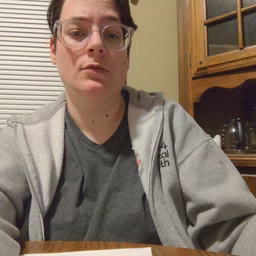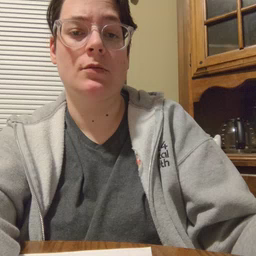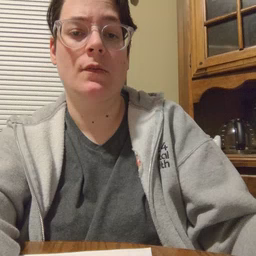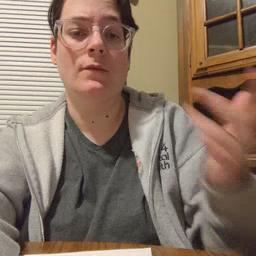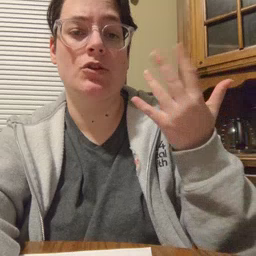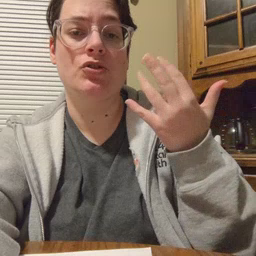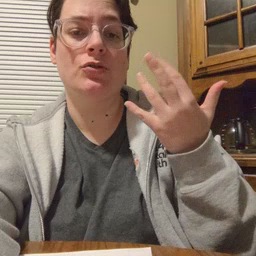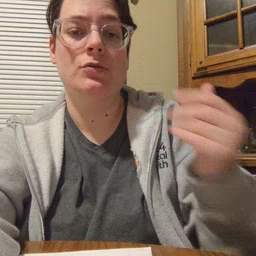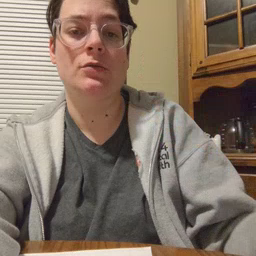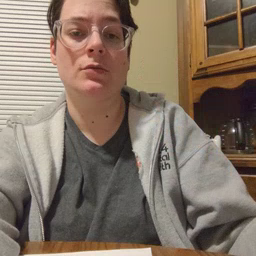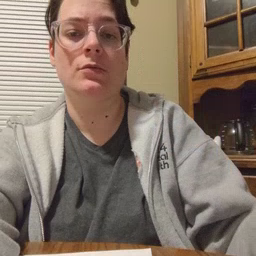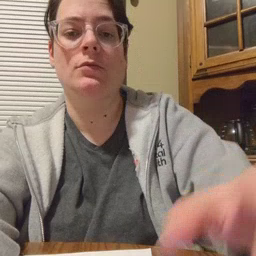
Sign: finger